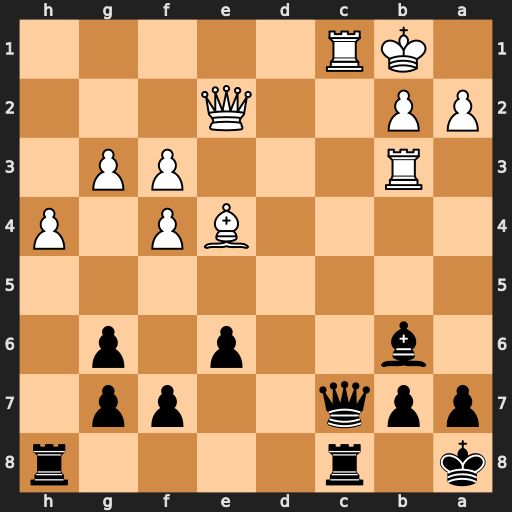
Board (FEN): k1r4r/ppq2pp1/1b2p1p1/8/4BP1P/1R3PP1/PP2Q3/1KR5
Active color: b
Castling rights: -
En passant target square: -
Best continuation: Qxc1#